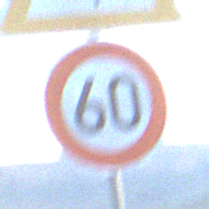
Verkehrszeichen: Geschwindigkeit60
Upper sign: FlugbetriebLinks
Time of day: SunriseSunset
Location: Outdoor (RoadRail)
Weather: PartlyCloudy
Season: NotSpecified
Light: Natural